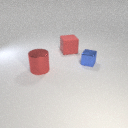
large red rubber cube behind small blue metal cube